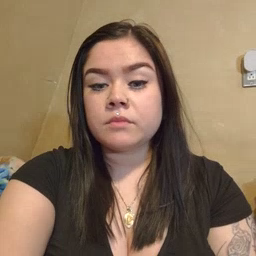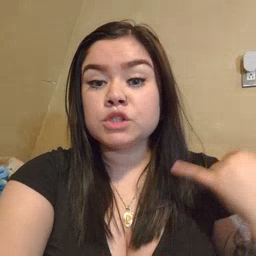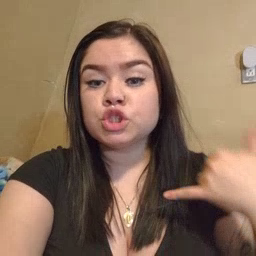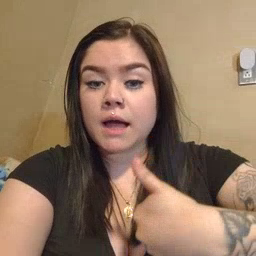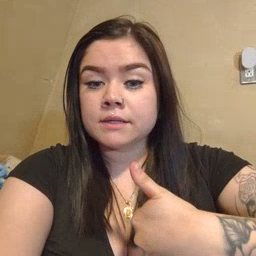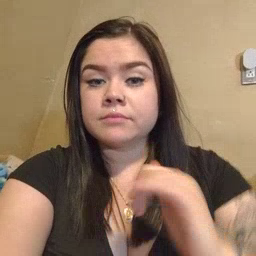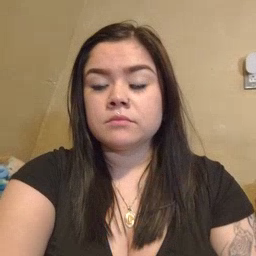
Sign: jacket